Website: macys
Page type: customer-info-address
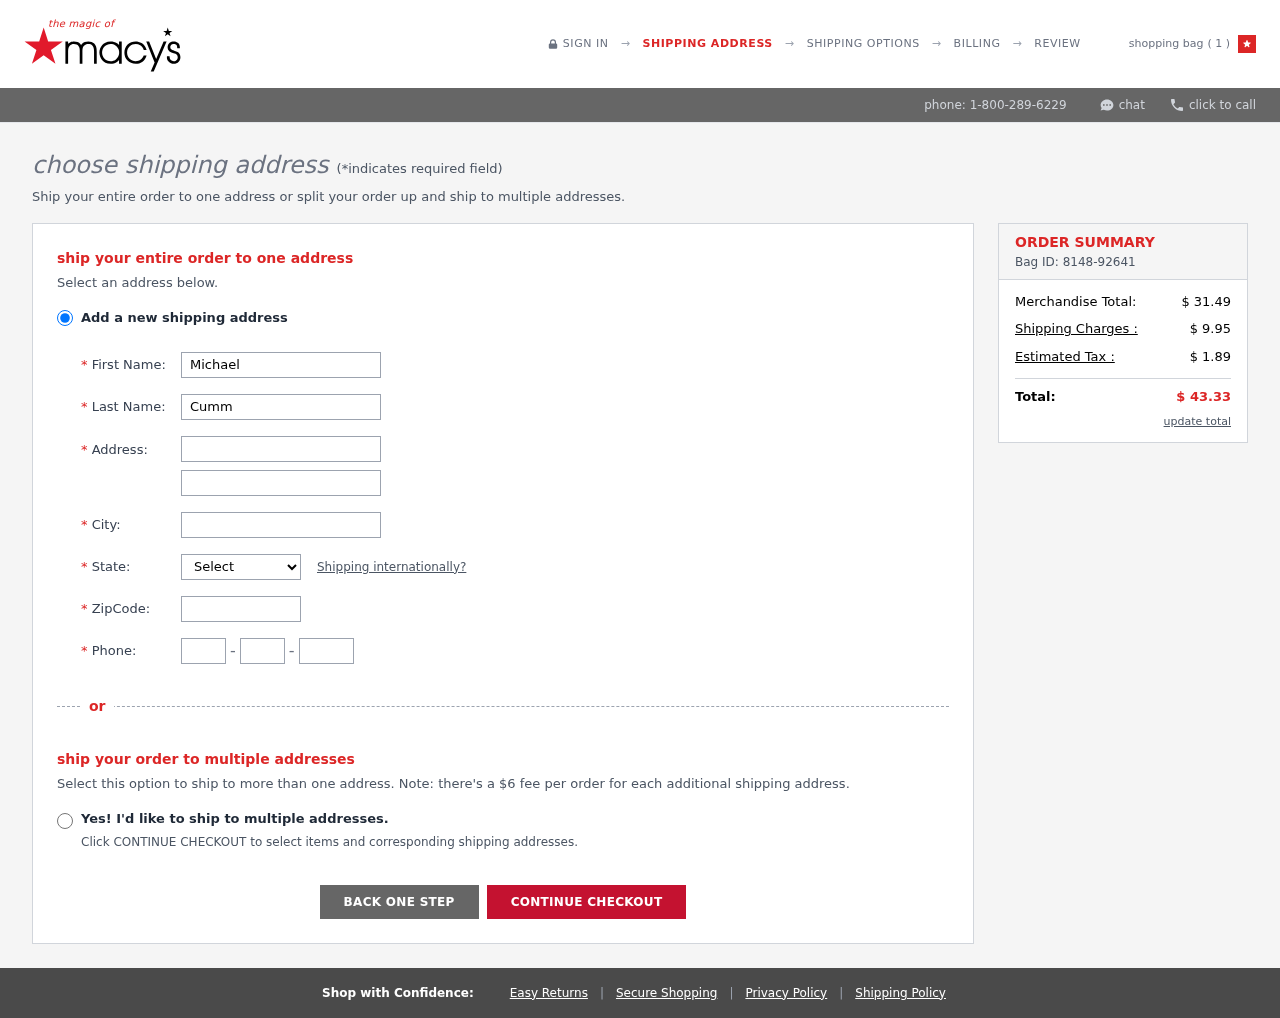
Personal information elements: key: PII_CITY
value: Bradfordtown
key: PII_FIRSTNAME
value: Michael
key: PII_LASTNAME
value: Cummings
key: PII_PHONE_AREA
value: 596
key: PII_PHONE_PREFIX
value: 911
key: PII_PHONE_SUFFIX
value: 9583
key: PII_POSTCODE
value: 68627
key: PII_STATE_ABBR
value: NC
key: PII_STREET
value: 3206 West Brook
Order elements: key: ORDER_NUM_ITEMS
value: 1
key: ORDER_ID
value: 8148-92641
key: ORDER_SUBTOTAL
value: $ 31.49
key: ORDER_SHIPPING_COST
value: $ 9.95
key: ORDER_TAX
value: $ 1.89
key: ORDER_TOTAL
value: $ 43.33